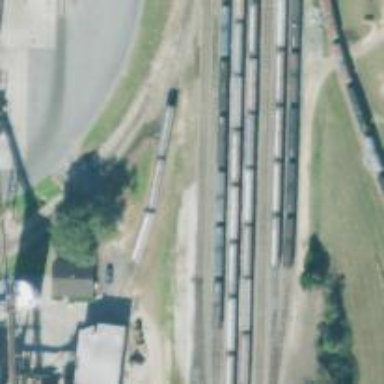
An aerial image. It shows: Railway spur service.